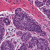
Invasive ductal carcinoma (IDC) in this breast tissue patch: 0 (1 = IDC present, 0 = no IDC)